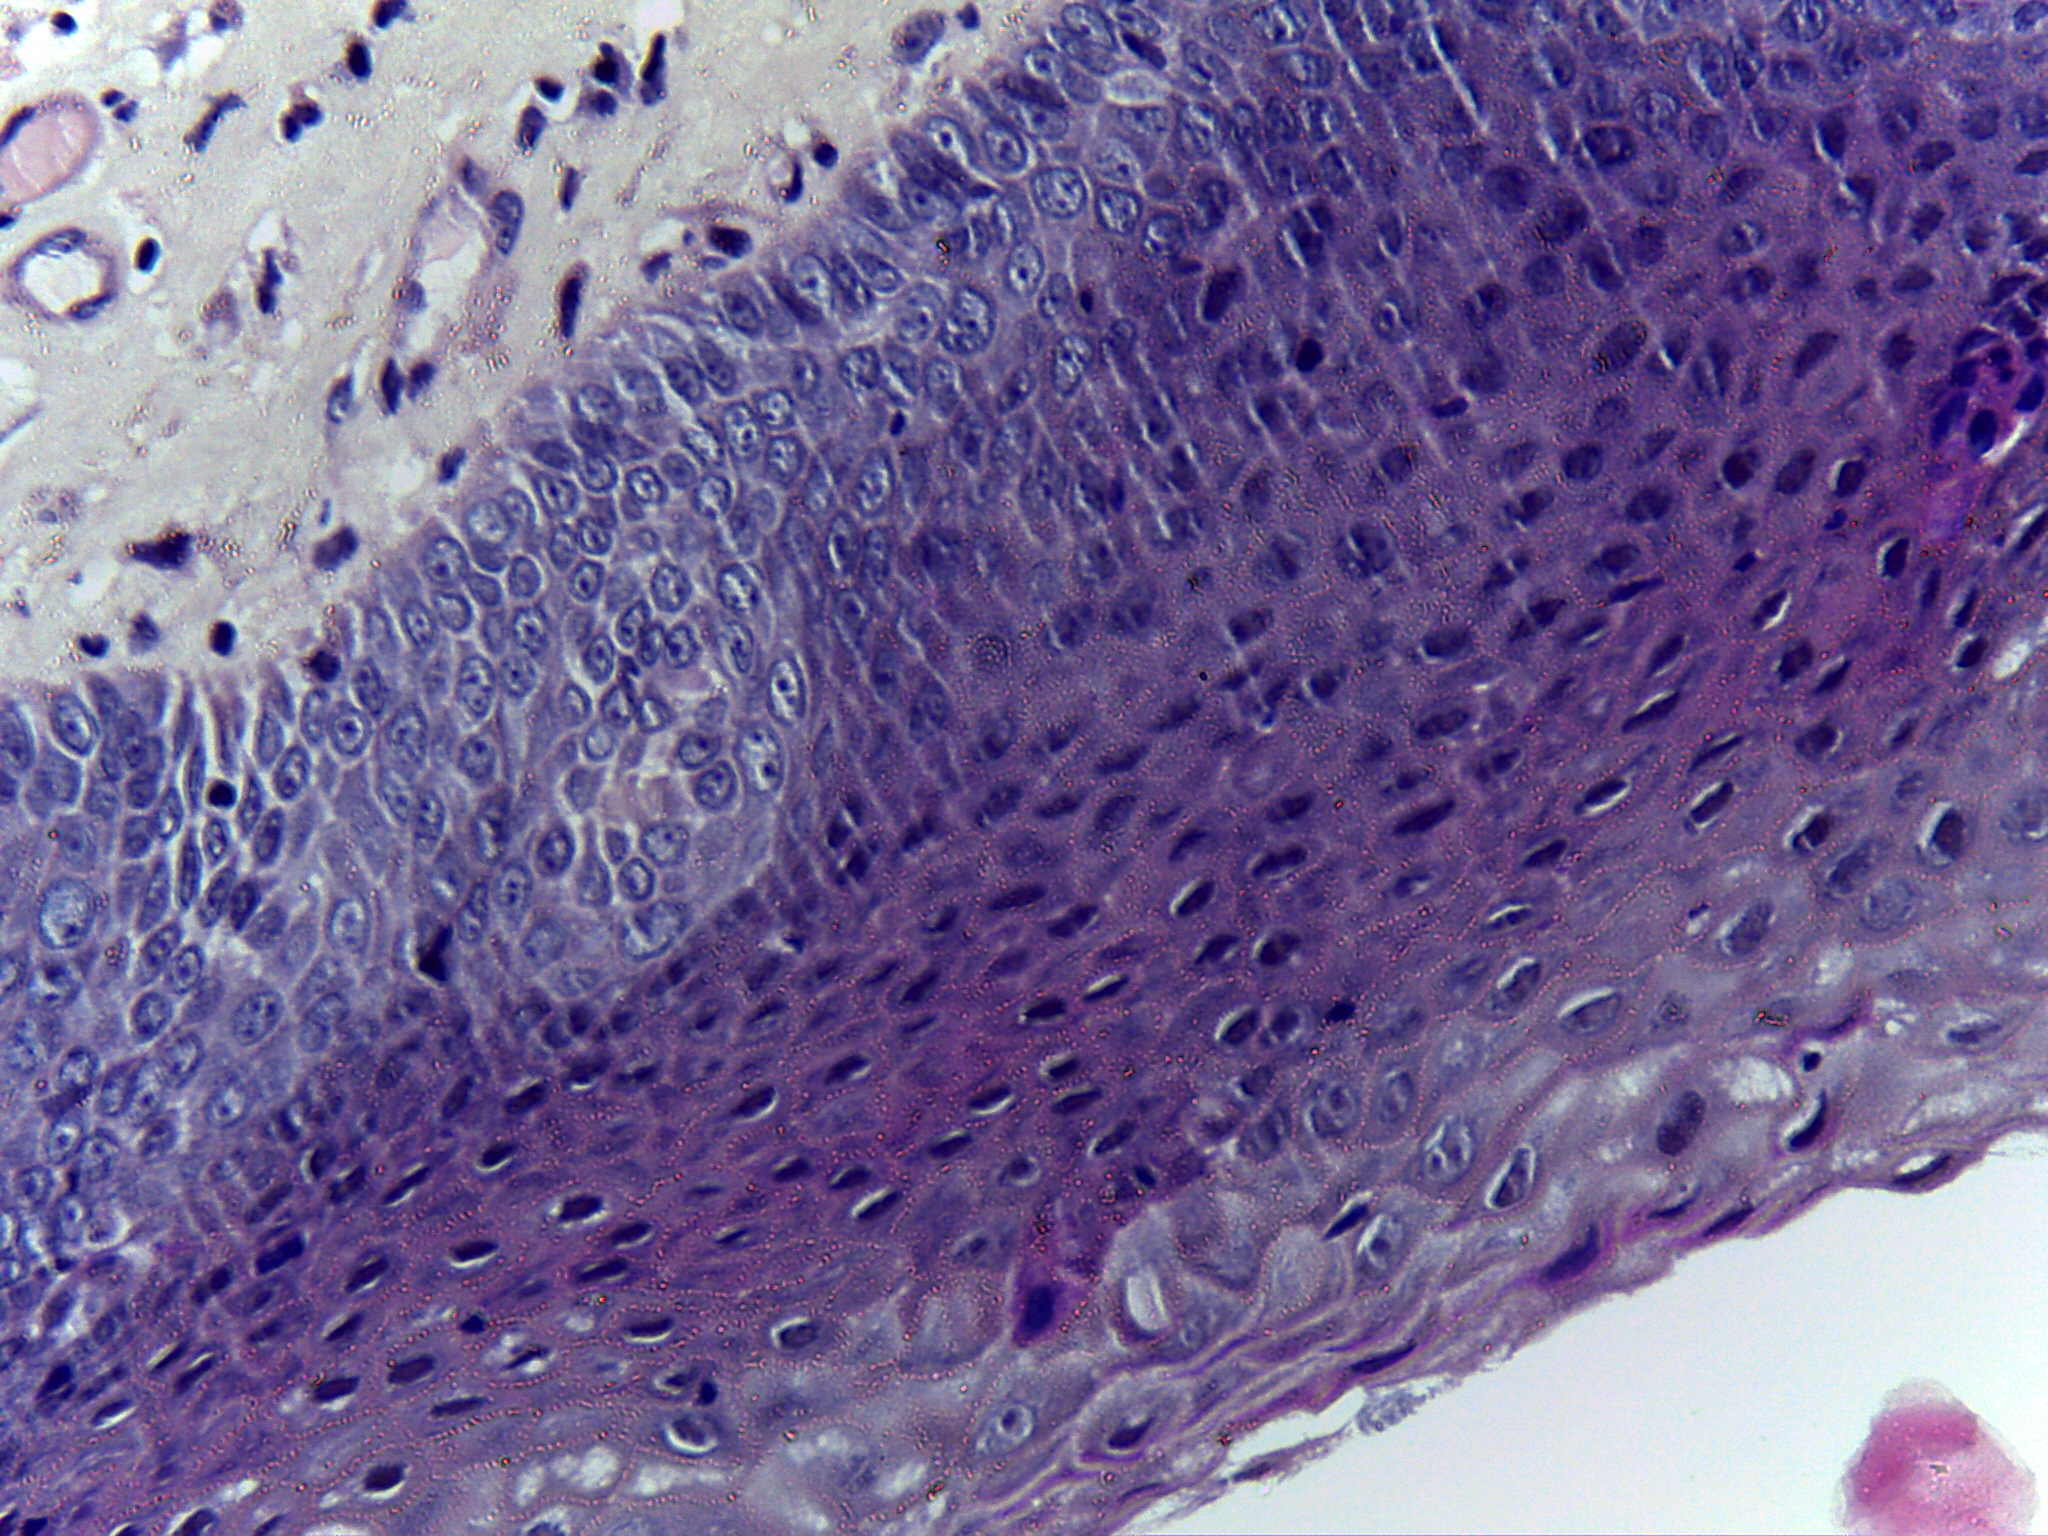
Diagnosis: Normal